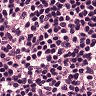
Metastatic tissue present: no